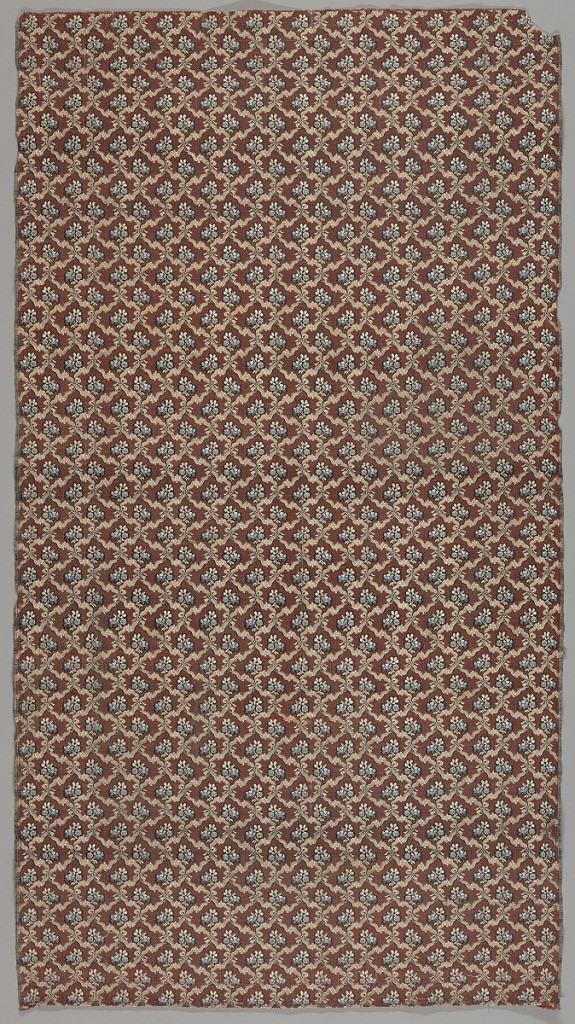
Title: Fragments
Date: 18th century
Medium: silk Technique: woven
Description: Two lengths of woven fabric showing ribbons creating a diamond grid. Bows at the intersections of the grid and enclose a small floral sprig (alternate rows counterfaced) on a rust background.